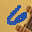
Label: 6